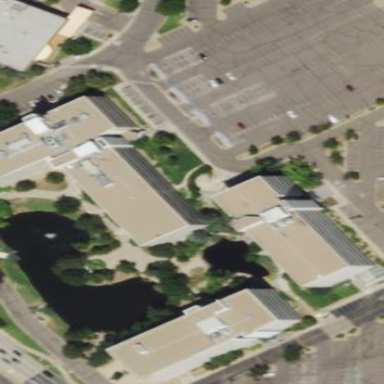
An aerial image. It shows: Office building.